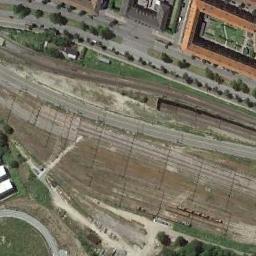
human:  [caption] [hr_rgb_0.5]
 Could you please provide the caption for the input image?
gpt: Several buildings are beside the railway .

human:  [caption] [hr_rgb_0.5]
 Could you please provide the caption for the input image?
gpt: The railway is next to the grass and houses .

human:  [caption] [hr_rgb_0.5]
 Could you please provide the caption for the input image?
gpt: There are two railways in the middle of the two highways .

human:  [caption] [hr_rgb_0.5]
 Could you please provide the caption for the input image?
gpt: These railways have an orange building on one side of the railways .

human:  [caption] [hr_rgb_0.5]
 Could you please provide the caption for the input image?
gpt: There are some green lawns and bushes beside the railway .